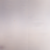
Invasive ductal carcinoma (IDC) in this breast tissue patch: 0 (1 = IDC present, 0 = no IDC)